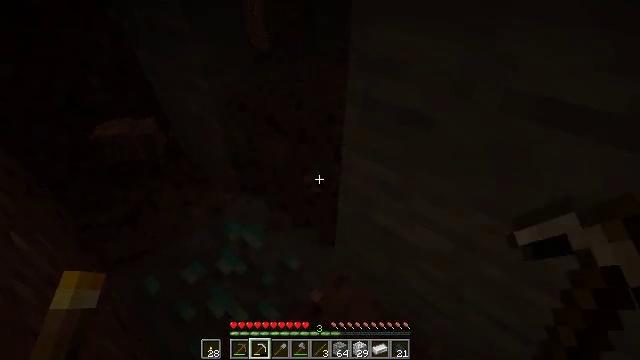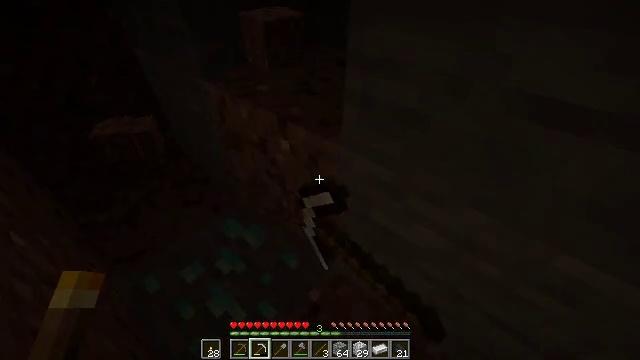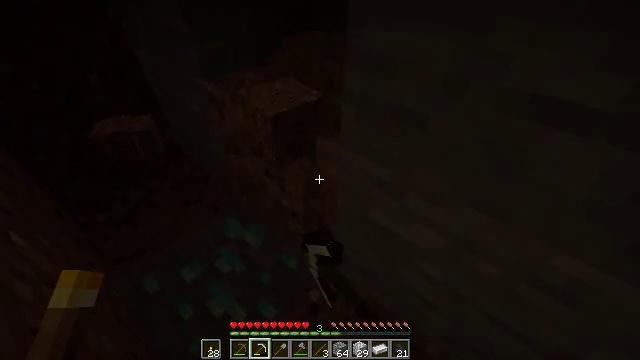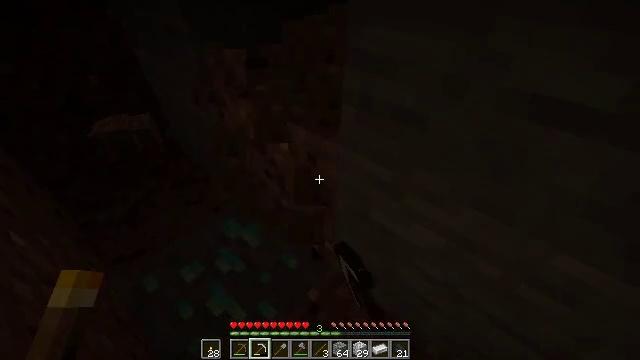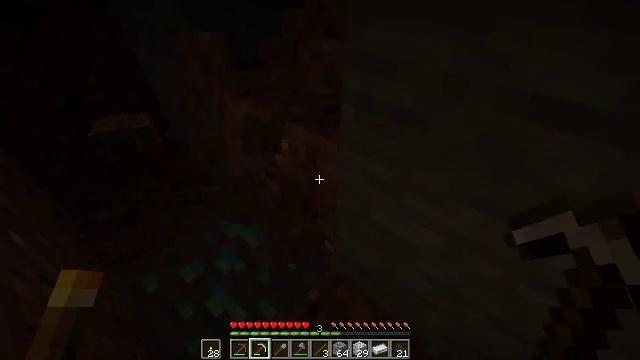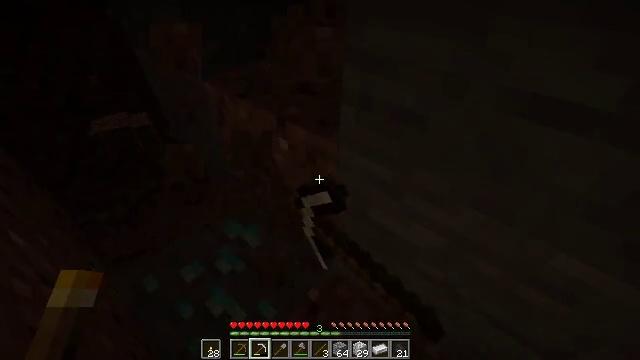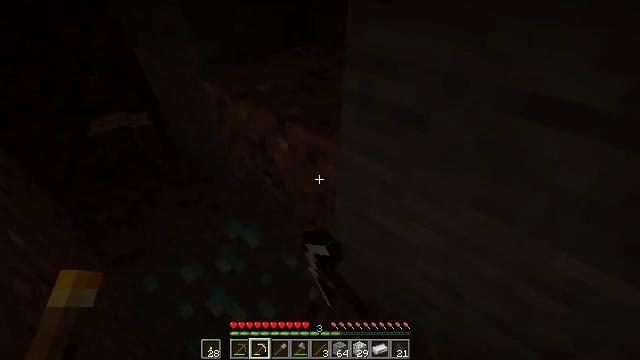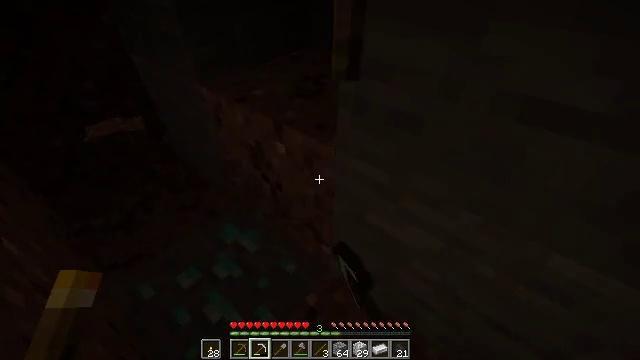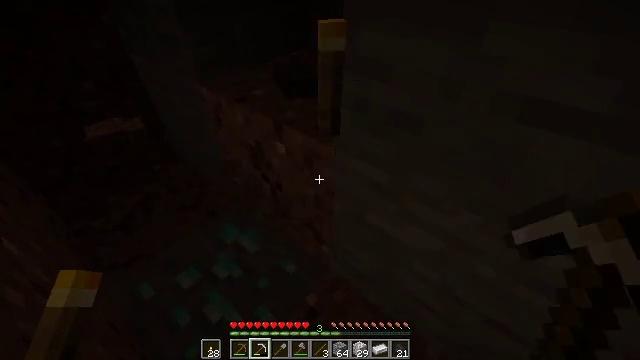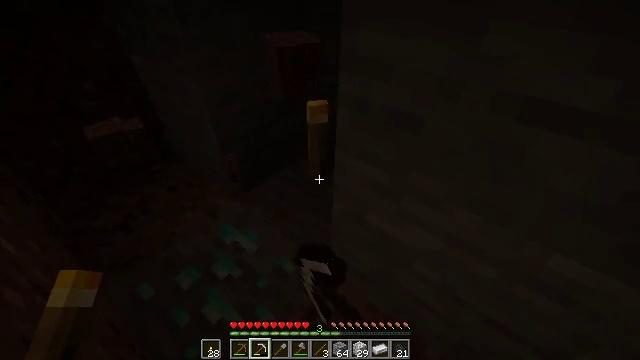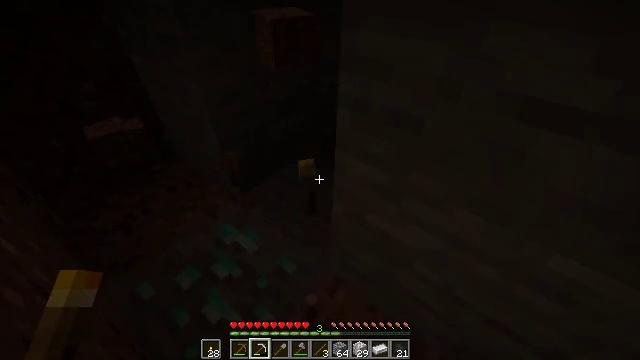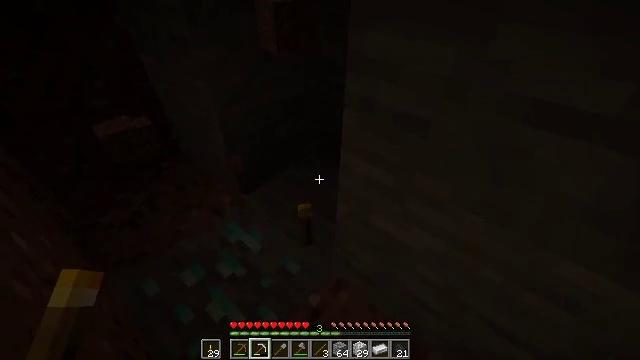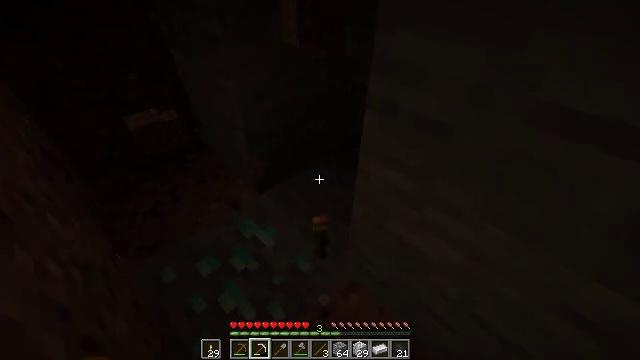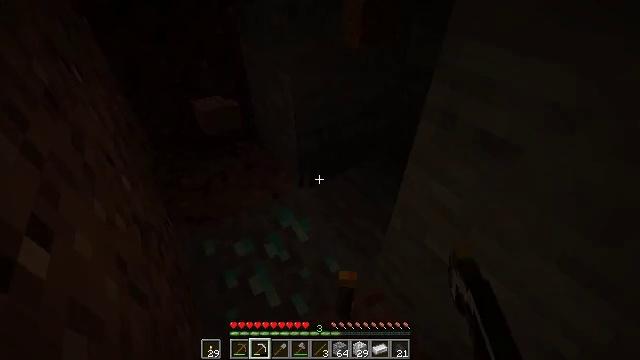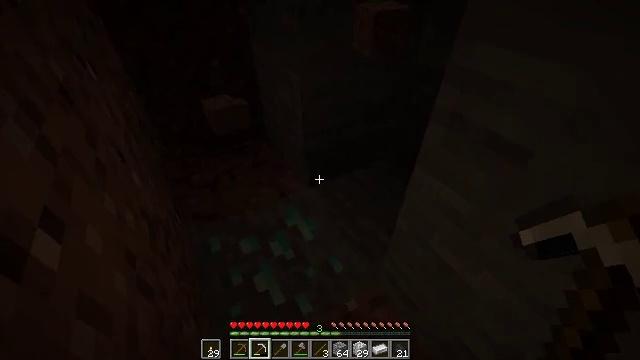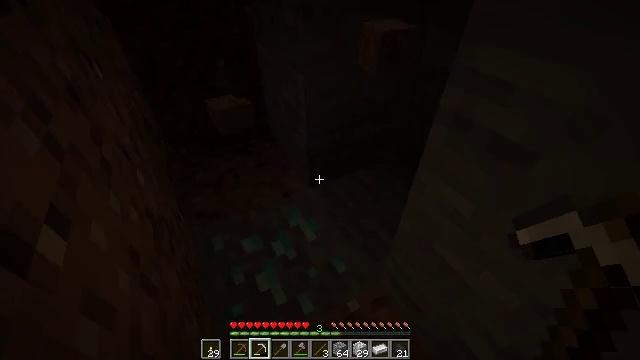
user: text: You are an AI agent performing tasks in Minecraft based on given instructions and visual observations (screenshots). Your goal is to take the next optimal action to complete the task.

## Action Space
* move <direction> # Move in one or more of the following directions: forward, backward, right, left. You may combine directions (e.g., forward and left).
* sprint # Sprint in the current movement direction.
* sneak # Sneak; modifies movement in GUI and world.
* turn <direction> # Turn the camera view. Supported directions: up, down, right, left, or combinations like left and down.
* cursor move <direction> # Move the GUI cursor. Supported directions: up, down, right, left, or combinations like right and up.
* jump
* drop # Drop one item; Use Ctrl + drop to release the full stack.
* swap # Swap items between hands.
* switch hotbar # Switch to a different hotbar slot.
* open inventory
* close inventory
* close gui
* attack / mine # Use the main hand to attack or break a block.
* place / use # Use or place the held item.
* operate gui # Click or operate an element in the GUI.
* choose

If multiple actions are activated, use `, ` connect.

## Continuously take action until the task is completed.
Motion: motion action
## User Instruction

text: Break the granite to collect it.
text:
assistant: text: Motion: attack / mine
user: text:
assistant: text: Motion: attack / mine
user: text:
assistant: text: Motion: attack / mine
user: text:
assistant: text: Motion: attack / mine
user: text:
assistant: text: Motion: attack / mine
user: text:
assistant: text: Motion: attack / mine
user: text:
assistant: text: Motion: attack / mine
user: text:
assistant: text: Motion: no_op
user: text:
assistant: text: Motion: no_op
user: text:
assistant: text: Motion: no_op
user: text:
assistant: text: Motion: turn left
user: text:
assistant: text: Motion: turn left
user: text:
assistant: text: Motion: turn left
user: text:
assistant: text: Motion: turn left
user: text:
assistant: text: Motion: no_op
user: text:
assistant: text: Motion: no_op
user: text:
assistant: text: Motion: no_op
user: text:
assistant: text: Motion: turn right
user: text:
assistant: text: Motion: no_op
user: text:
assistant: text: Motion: no_op
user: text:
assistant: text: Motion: turn left
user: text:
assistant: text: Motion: turn left
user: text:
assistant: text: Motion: turn left and up
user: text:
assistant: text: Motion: move back, turn left and up
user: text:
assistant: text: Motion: move back, turn left and up
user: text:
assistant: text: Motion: move back, turn right
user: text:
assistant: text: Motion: move back, turn left and up
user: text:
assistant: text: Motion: turn left and up
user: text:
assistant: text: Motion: turn left and up
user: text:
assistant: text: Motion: turn left and up